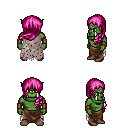
a pixel art fantasy rpg character, male body template, orc, green skin, gray tattered cape, robe skirt, pink left-swept hairstyle, leather bracers, brown shoes, four views (front, back, left, right), 2x2 character sprite sheet, small pixel art, hard edges, no anti-aliasing